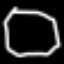
Label: octagon